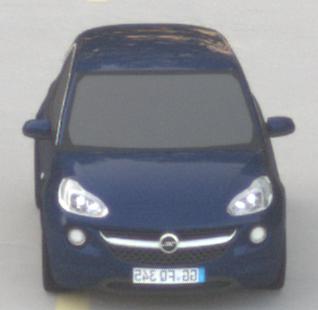
Make: Opel
Model: ADAM 1.2
Detailed model: ADAM
Model produced from: 2013/01
Model produced until: 2014/11
Doors: 3
Color: blue
Road condition: dry road
Daytime: sunrise or sunset
Contrast: low contrast